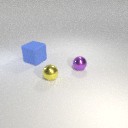
small yellow metal sphere to the left of small purple metal sphere